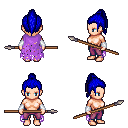
a pixel art fantasy rpg character, female body template, human, light skin, maroon tattered cape, magenta pants, blue long topknot hairstyle, white cloth bracers, spear, four views (front, back, left, right), 2x2 character sprite sheet, small pixel art, hard edges, no anti-aliasing